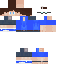
A male human skin with medium skin, wearing brown long hair dressed in a blue tshirt and blue shorts, featuring a closed mouth.